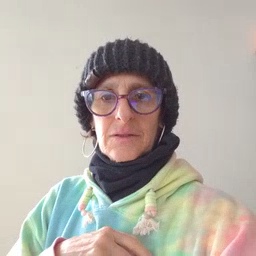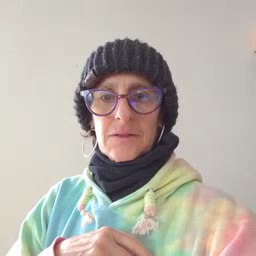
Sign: cheek